【题型】选择题　【知识点】立体几何　【难度】easy
如图，已知圆柱体底面圆的半径为 $\dfrac{2}{\pi}\,\text{cm}$，高为 $2\,\text{cm}$，$AB$，$CD$ 分别是两底面的直径，$AD$，$BC$ 是母线．若一只小虫从 $A$ 点出发，从侧面爬行到 $C$ 点，则小虫爬行的最短路线的长度是（ \quad ）$\text{cm}$．（结果保留根式）

\vspace{10pt}

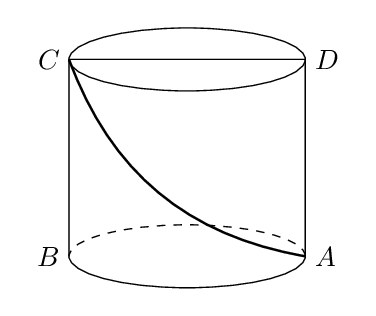
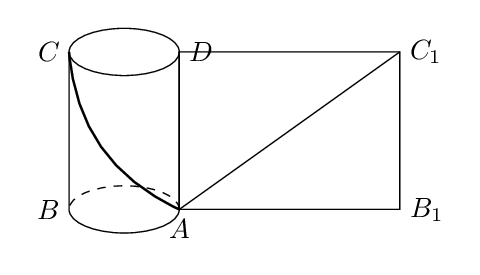
【解答】
\textbf{【答案】} C

\vspace{10pt}

\textbf{【分析】} 在圆柱侧面展开图中，矩形对角线的长度即为所求.

\vspace{10pt}

\textbf{【详解】} 如图，在圆柱侧面展开图中，线段 $AC_1$ 的长度即为所求，

在 $\text{Rt}\triangle AB_1C_1$ 中，$AB_1 = \pi \cdot \frac{2}{\pi} = 2\,\text{cm}$，$B_1C_1 = 2\,\text{cm}$，

由勾股定理得：$AC_1 = \sqrt{2^2 + 2^2} = \sqrt{8} = 2\sqrt{2}\,\text{cm}$.

故选：C